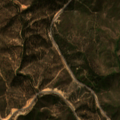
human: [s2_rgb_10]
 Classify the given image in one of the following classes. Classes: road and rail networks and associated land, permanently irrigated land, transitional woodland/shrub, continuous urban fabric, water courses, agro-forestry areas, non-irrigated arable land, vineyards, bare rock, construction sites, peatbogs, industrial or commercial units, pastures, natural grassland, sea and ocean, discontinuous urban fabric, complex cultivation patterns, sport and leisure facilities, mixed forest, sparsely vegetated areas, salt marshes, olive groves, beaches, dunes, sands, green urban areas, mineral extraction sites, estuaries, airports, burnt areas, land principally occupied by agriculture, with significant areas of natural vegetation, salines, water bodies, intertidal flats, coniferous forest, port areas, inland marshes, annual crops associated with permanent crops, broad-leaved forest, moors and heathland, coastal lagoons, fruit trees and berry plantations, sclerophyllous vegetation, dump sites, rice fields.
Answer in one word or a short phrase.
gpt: broad-leaved forest, sclerophyllous vegetation, transitional woodland/shrub